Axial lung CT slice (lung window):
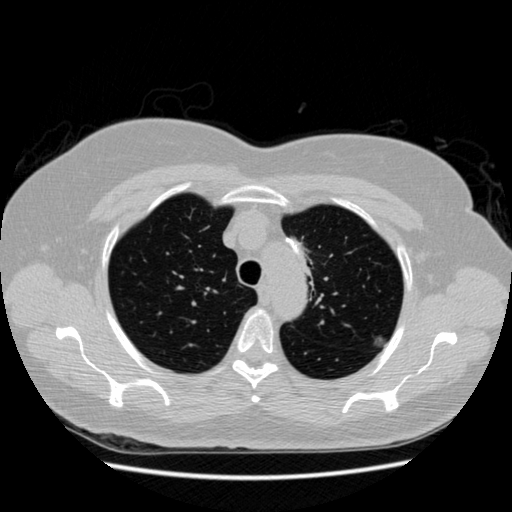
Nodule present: yes
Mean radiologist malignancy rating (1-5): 3.75